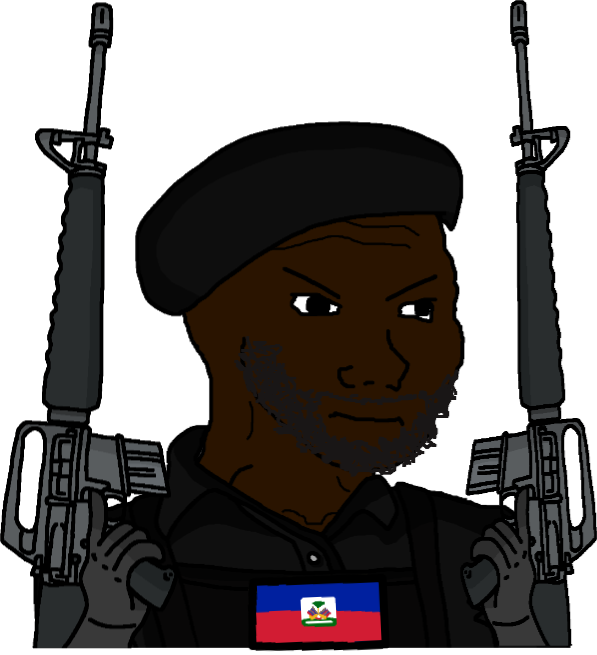
Label: 5_Blackjak